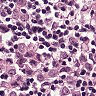
Metastatic tissue present: yes